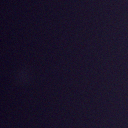
Screen state: off